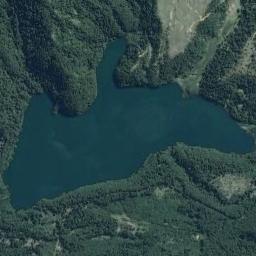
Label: lake